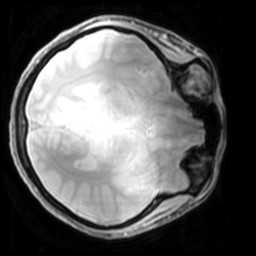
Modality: PDw
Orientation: axial
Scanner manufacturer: philips
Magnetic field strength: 7 T
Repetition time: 0.008 s
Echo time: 0.001974 s